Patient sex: M
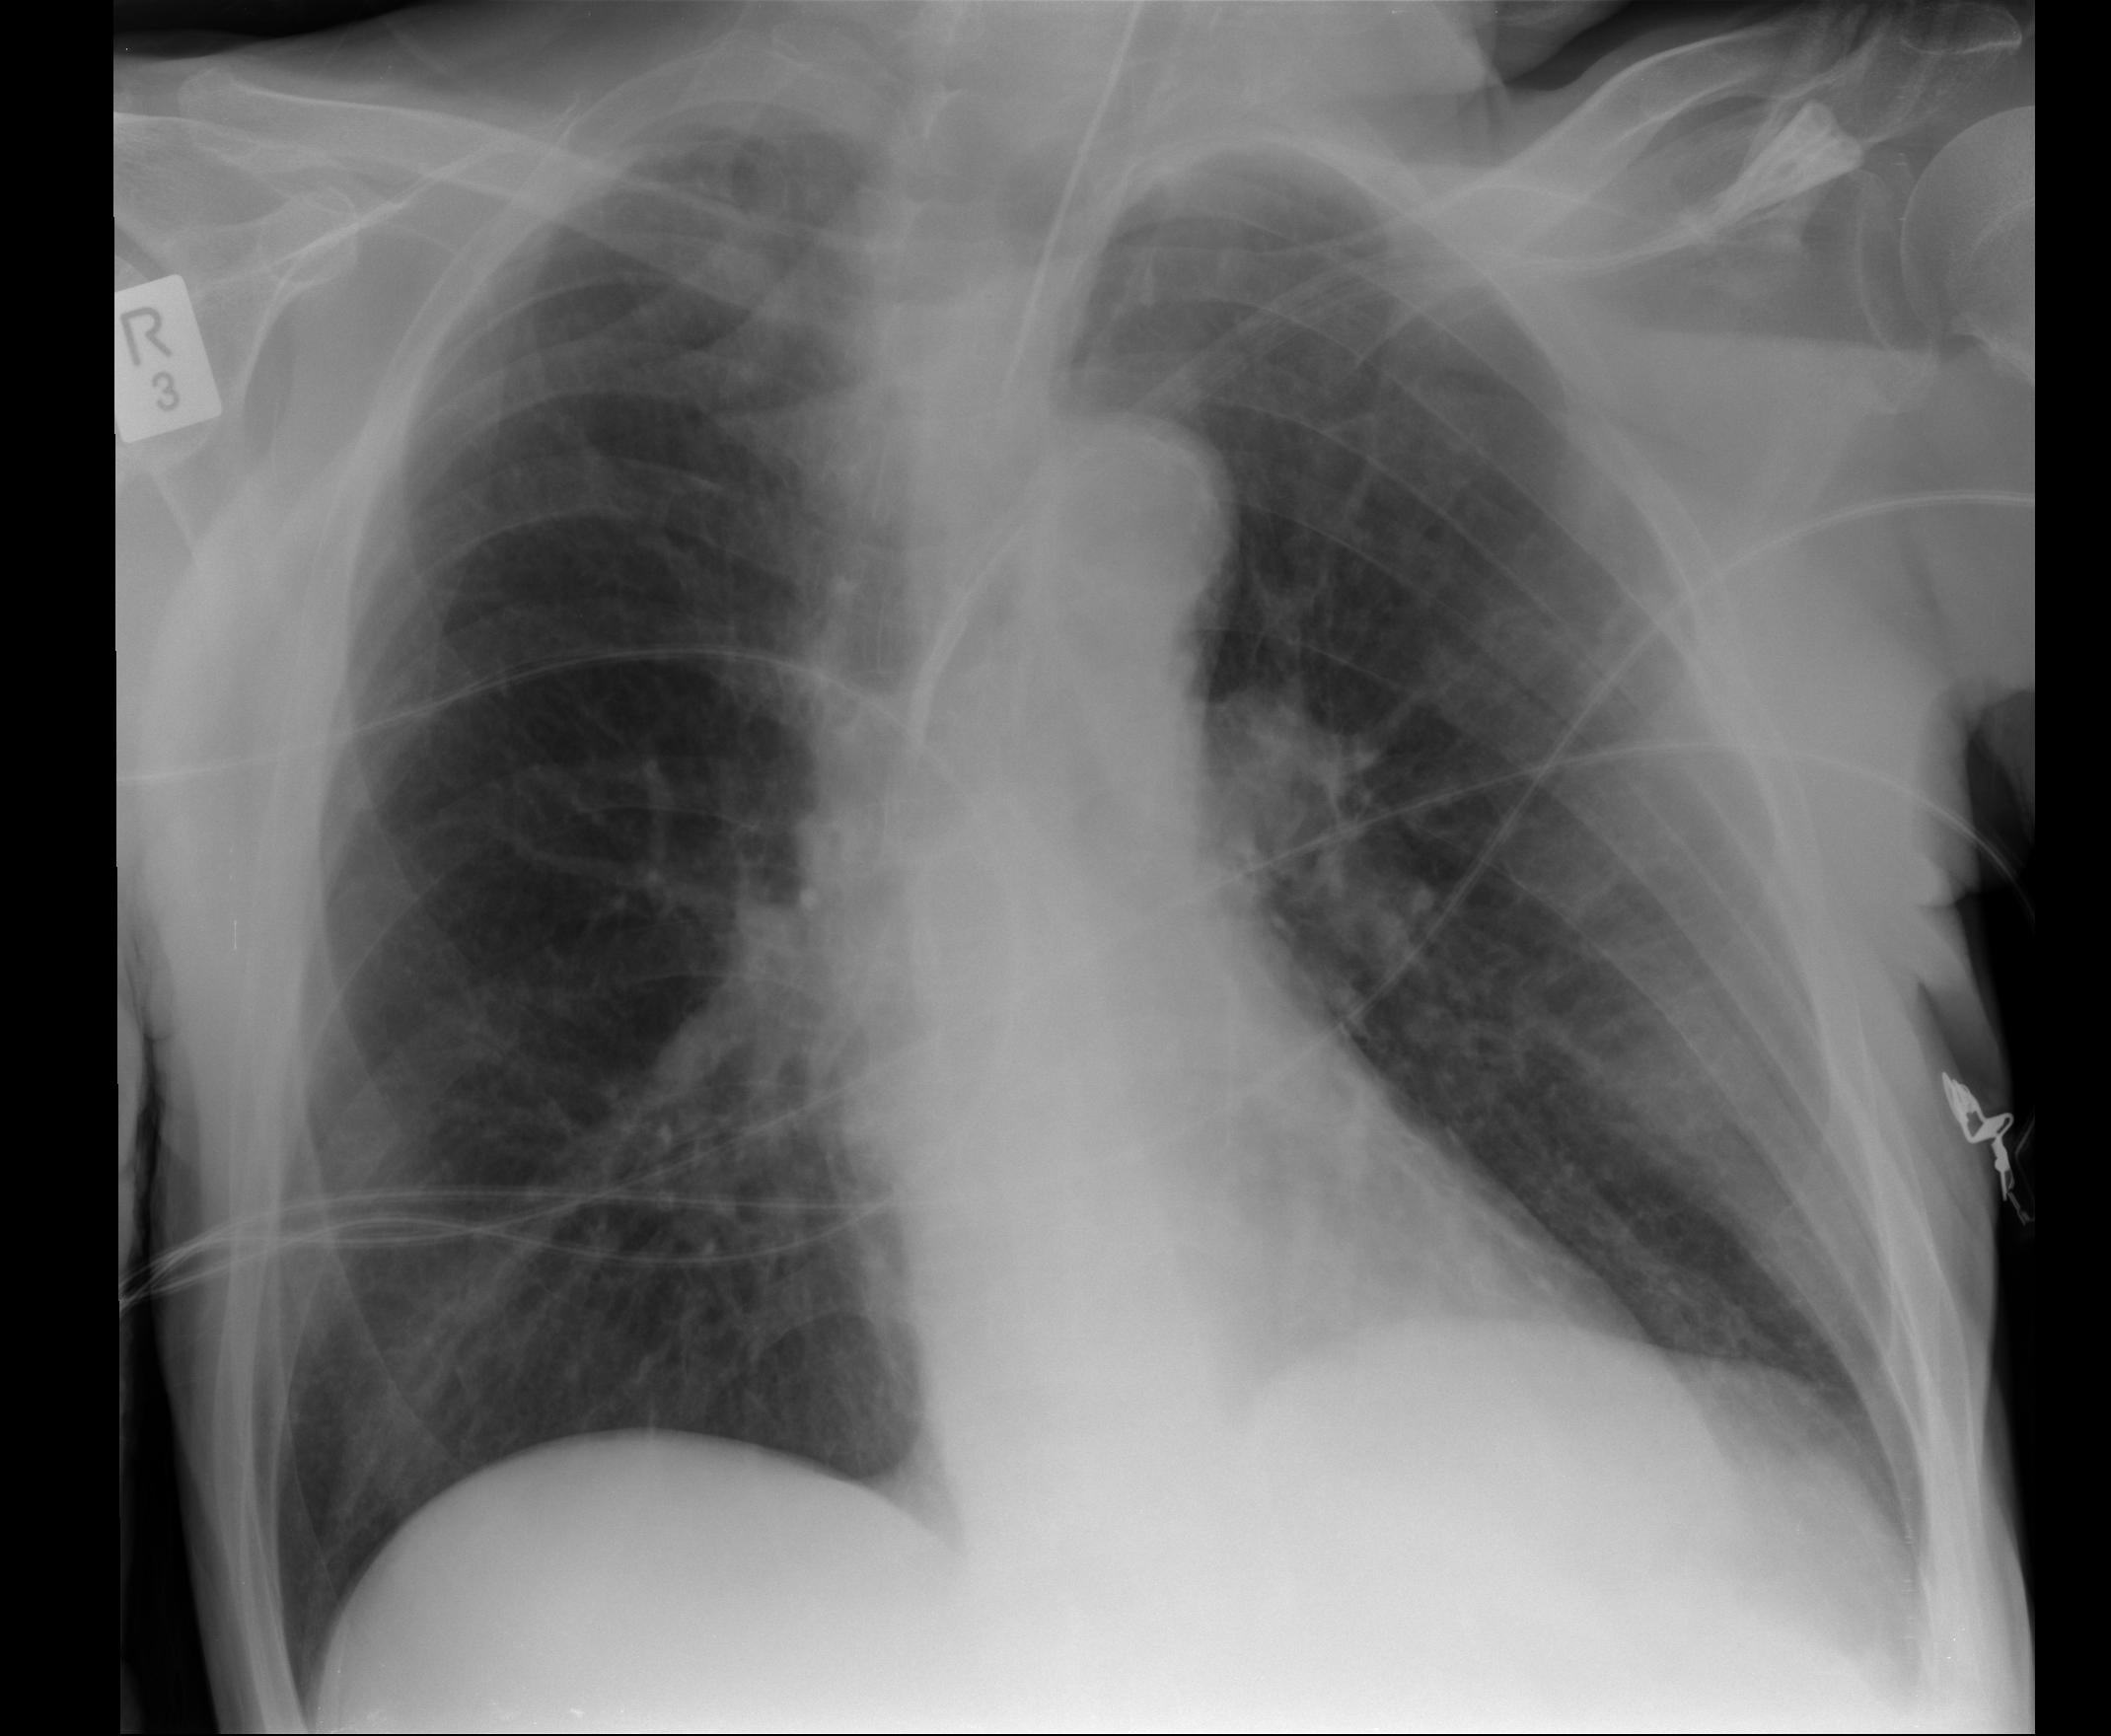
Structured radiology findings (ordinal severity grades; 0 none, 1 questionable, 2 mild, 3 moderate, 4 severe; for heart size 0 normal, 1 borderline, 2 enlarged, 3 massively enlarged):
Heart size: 0
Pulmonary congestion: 1
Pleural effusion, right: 0
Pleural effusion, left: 0
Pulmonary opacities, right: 0
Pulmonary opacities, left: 0
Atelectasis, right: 0
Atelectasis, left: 0